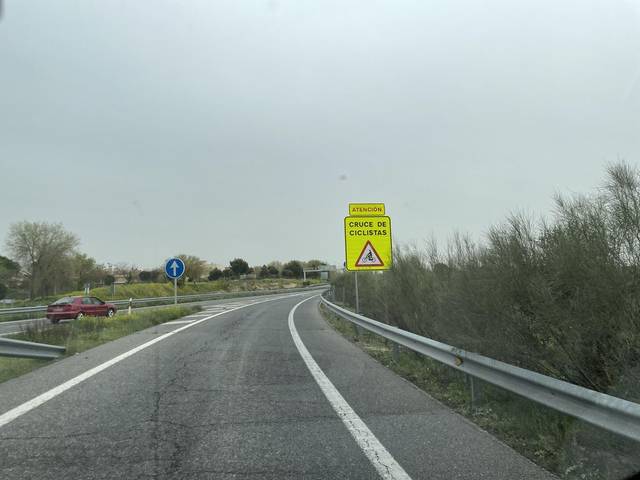
Region: Spain
Coordinates: 40.361, -3.919